A spectrogram of one vibration snapshot from a rotating bearing is shown (time on one axis, frequency on the other). Determine the bearing's health state. Answer with exactly one of: normal, inner_race, outer_race, ball.
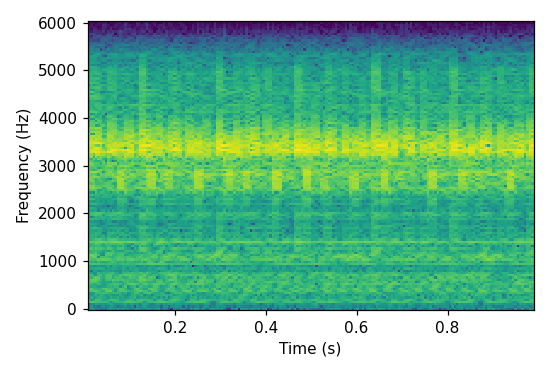
Answer: outer_race